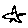
Label: star